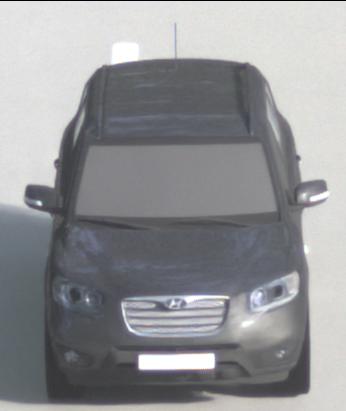
Make: Hyundai
Model: Santa Fe 2.4
Detailed model: Santa Fe (CM)
Model produced from: 2010/01
Model produced until: 2012/09
Doors: 5
Color: gray
Road condition: wet road
Daytime: morning or afternoon
Contrast: low contrast